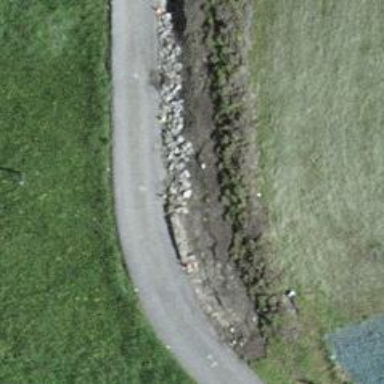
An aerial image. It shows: Unclassified road.